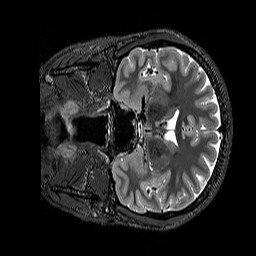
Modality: T2w
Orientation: coronal
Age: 28
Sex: female
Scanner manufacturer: siemens
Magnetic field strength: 3 T
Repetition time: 3.2 s
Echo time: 0.728 s